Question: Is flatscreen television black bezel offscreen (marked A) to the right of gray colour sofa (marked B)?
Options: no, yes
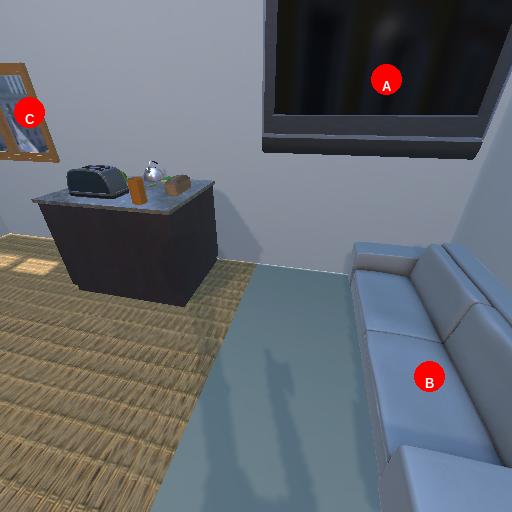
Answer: no